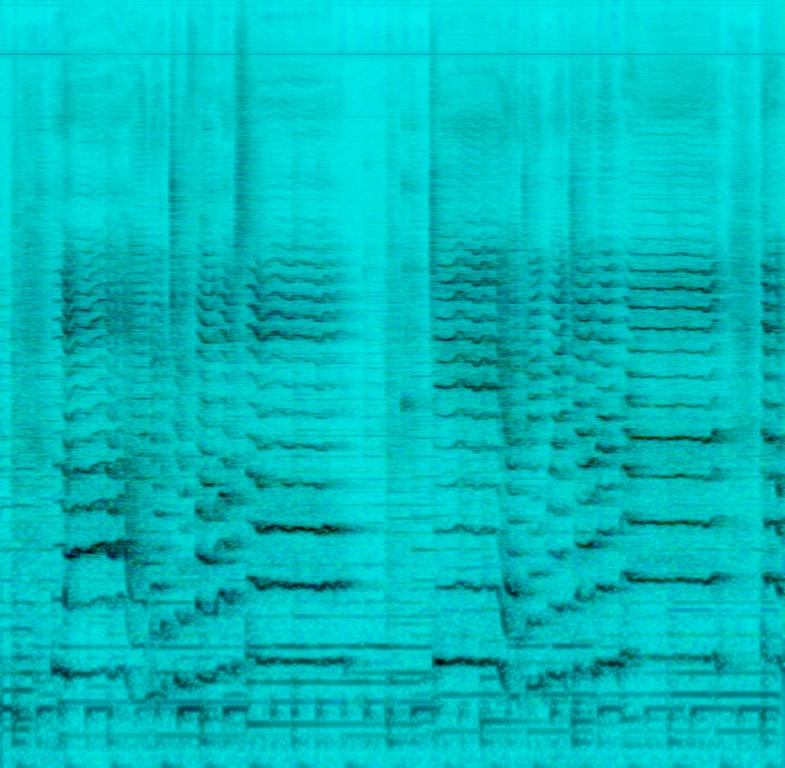
The low quality recording features a cover of a children's song and it consists of an emotional girl vocal singing over acoustic rhythm guitar located in the right channel of the stereo image, which makes the stereo image unbalanced. The recording is a bit noisy and It sounds fun, happy, emotional and innocent.